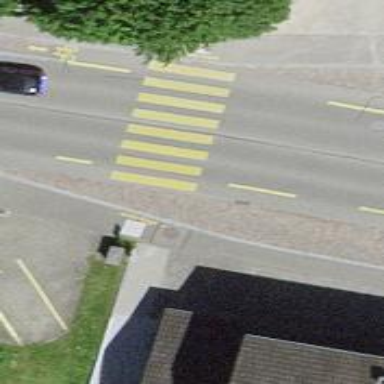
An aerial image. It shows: Uncontrolled zebra crossing with zebra markings.